Question: I'm upgraded to rails 3.2.13 and I'm migrating an old app to run in the new environment (ruby1.9.3). The app ran fine with ruby192 and rails 3.0.0.
I was receiving this error when trying to create a new record (a firefighter)
wrong number of arguments (3 for 2)
And here was my code for my form
'''
<%= form_for :fire_fighter, @fire_fighter, :url => { :action => "create" } do |f| %>
'''
based on reading other posts, they recommend to remove "fire_fighter" but so it would look like this
'''
<%= form_for :@fire_fighter, :url => { :action => "create" } do |f| %>
'''
This did actually allow the page to render but when I tried to enter fill in the text fields and submit or create the record in the database I get an error message that is built into the app that says:
All of the fields are setup as strings.
Oh and obviously i had all this fields filled out before I hit submit. So now I'm just stuck.
Any help would be appreciated thanks.
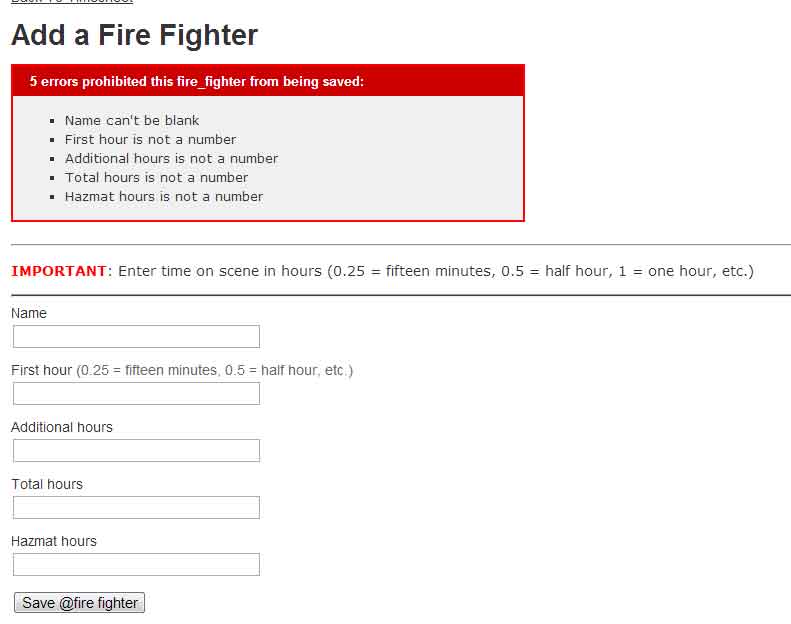
Answer: Although this answer may change when you post your page source code and the rest of the form code, you are trying to create a symbol from an instance variable.
'''
<%= form_for :@fire_fighter, :url => { :action => "create" } do |f| %>
'''
Notice ':@fire_fighter'. It really should be '@fire_fighter'. The correct code should then be
'''
<%= form_for @fire_fighter, :url => { :action => "create" } do |f| %>
'''
The reason why you use an instance variable like '@fire_fighter' is because in your controller there should be something like
'''
def new
@fire_fighter = FireFighter.new
end
'''
that way, the form is directly grabbing the instance variable from the controller onto the form. Symbols don't transverse from controllers to views, but instance variables do, hence the use of '@fire_fighter' as the first argument in the 'form_for' method.